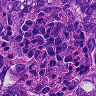
Metastatic tissue present: yes